Field crop: maize
Growth stage: 2
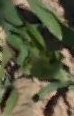
Species: maize